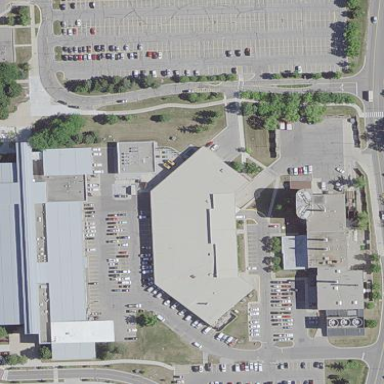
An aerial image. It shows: Police building.